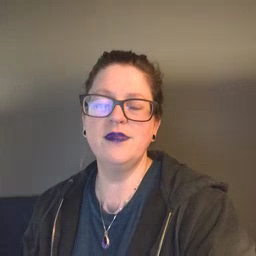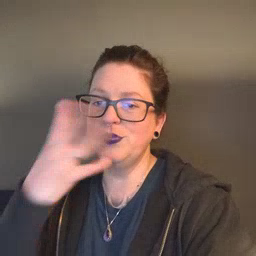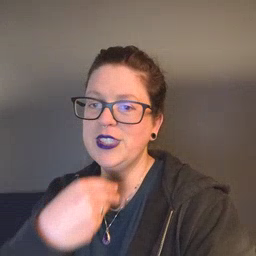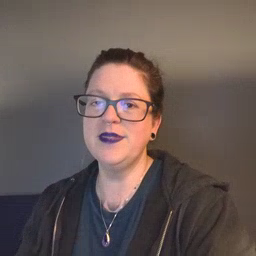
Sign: pretty